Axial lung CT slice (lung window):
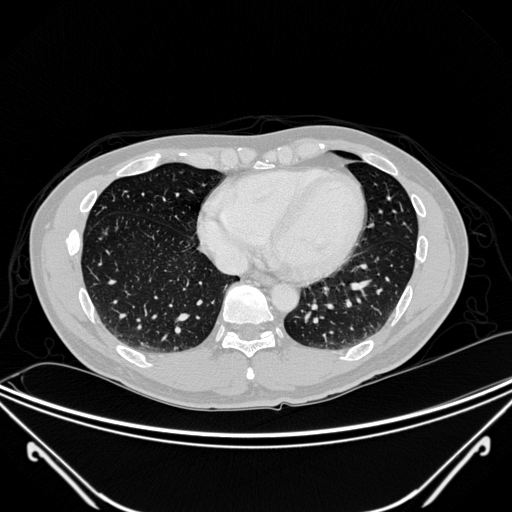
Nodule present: yes
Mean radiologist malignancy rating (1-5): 3.5